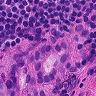
Metastatic tissue present: yes